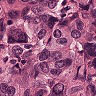
Metastatic tissue present: yes